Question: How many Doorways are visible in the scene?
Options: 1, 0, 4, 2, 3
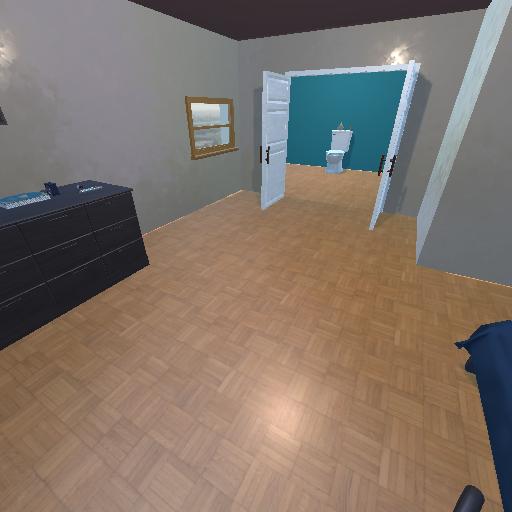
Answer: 1